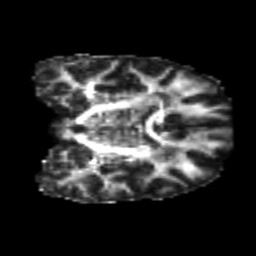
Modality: FA
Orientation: coronal
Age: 23
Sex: male
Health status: healthy
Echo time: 0.074 s